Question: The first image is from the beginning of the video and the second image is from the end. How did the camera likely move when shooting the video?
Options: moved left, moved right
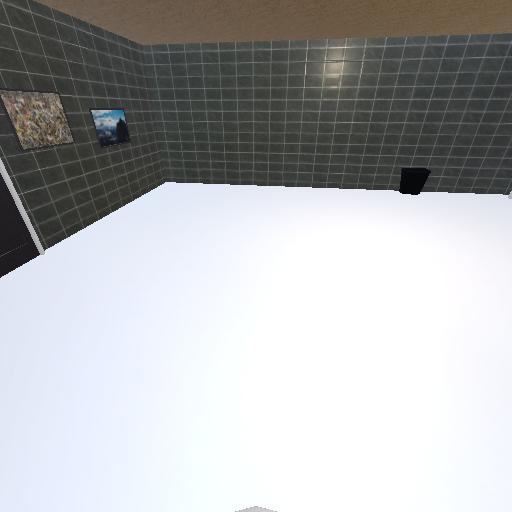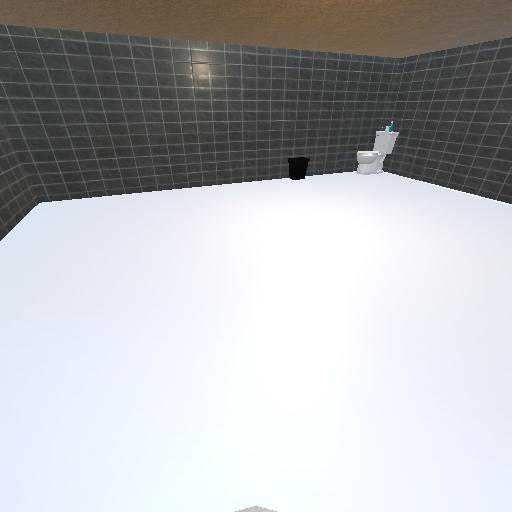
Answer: moved left